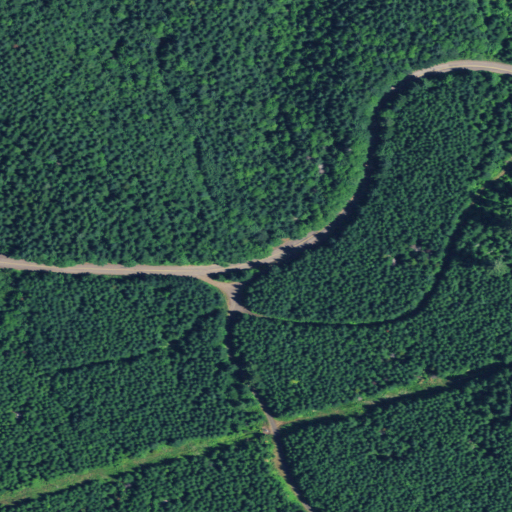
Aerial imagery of gap in Oregon named Little Lobster Summit containing evergreen forest, mixed forest, open development, deciduous forest, and low intensity development